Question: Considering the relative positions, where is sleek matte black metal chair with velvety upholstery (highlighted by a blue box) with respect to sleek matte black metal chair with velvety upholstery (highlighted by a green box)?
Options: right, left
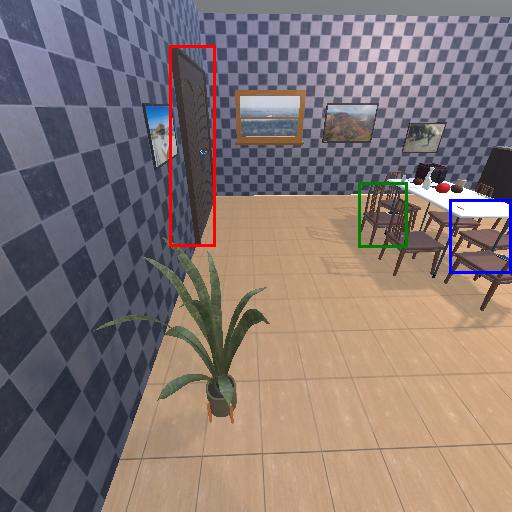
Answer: right